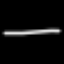
Label: line